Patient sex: F
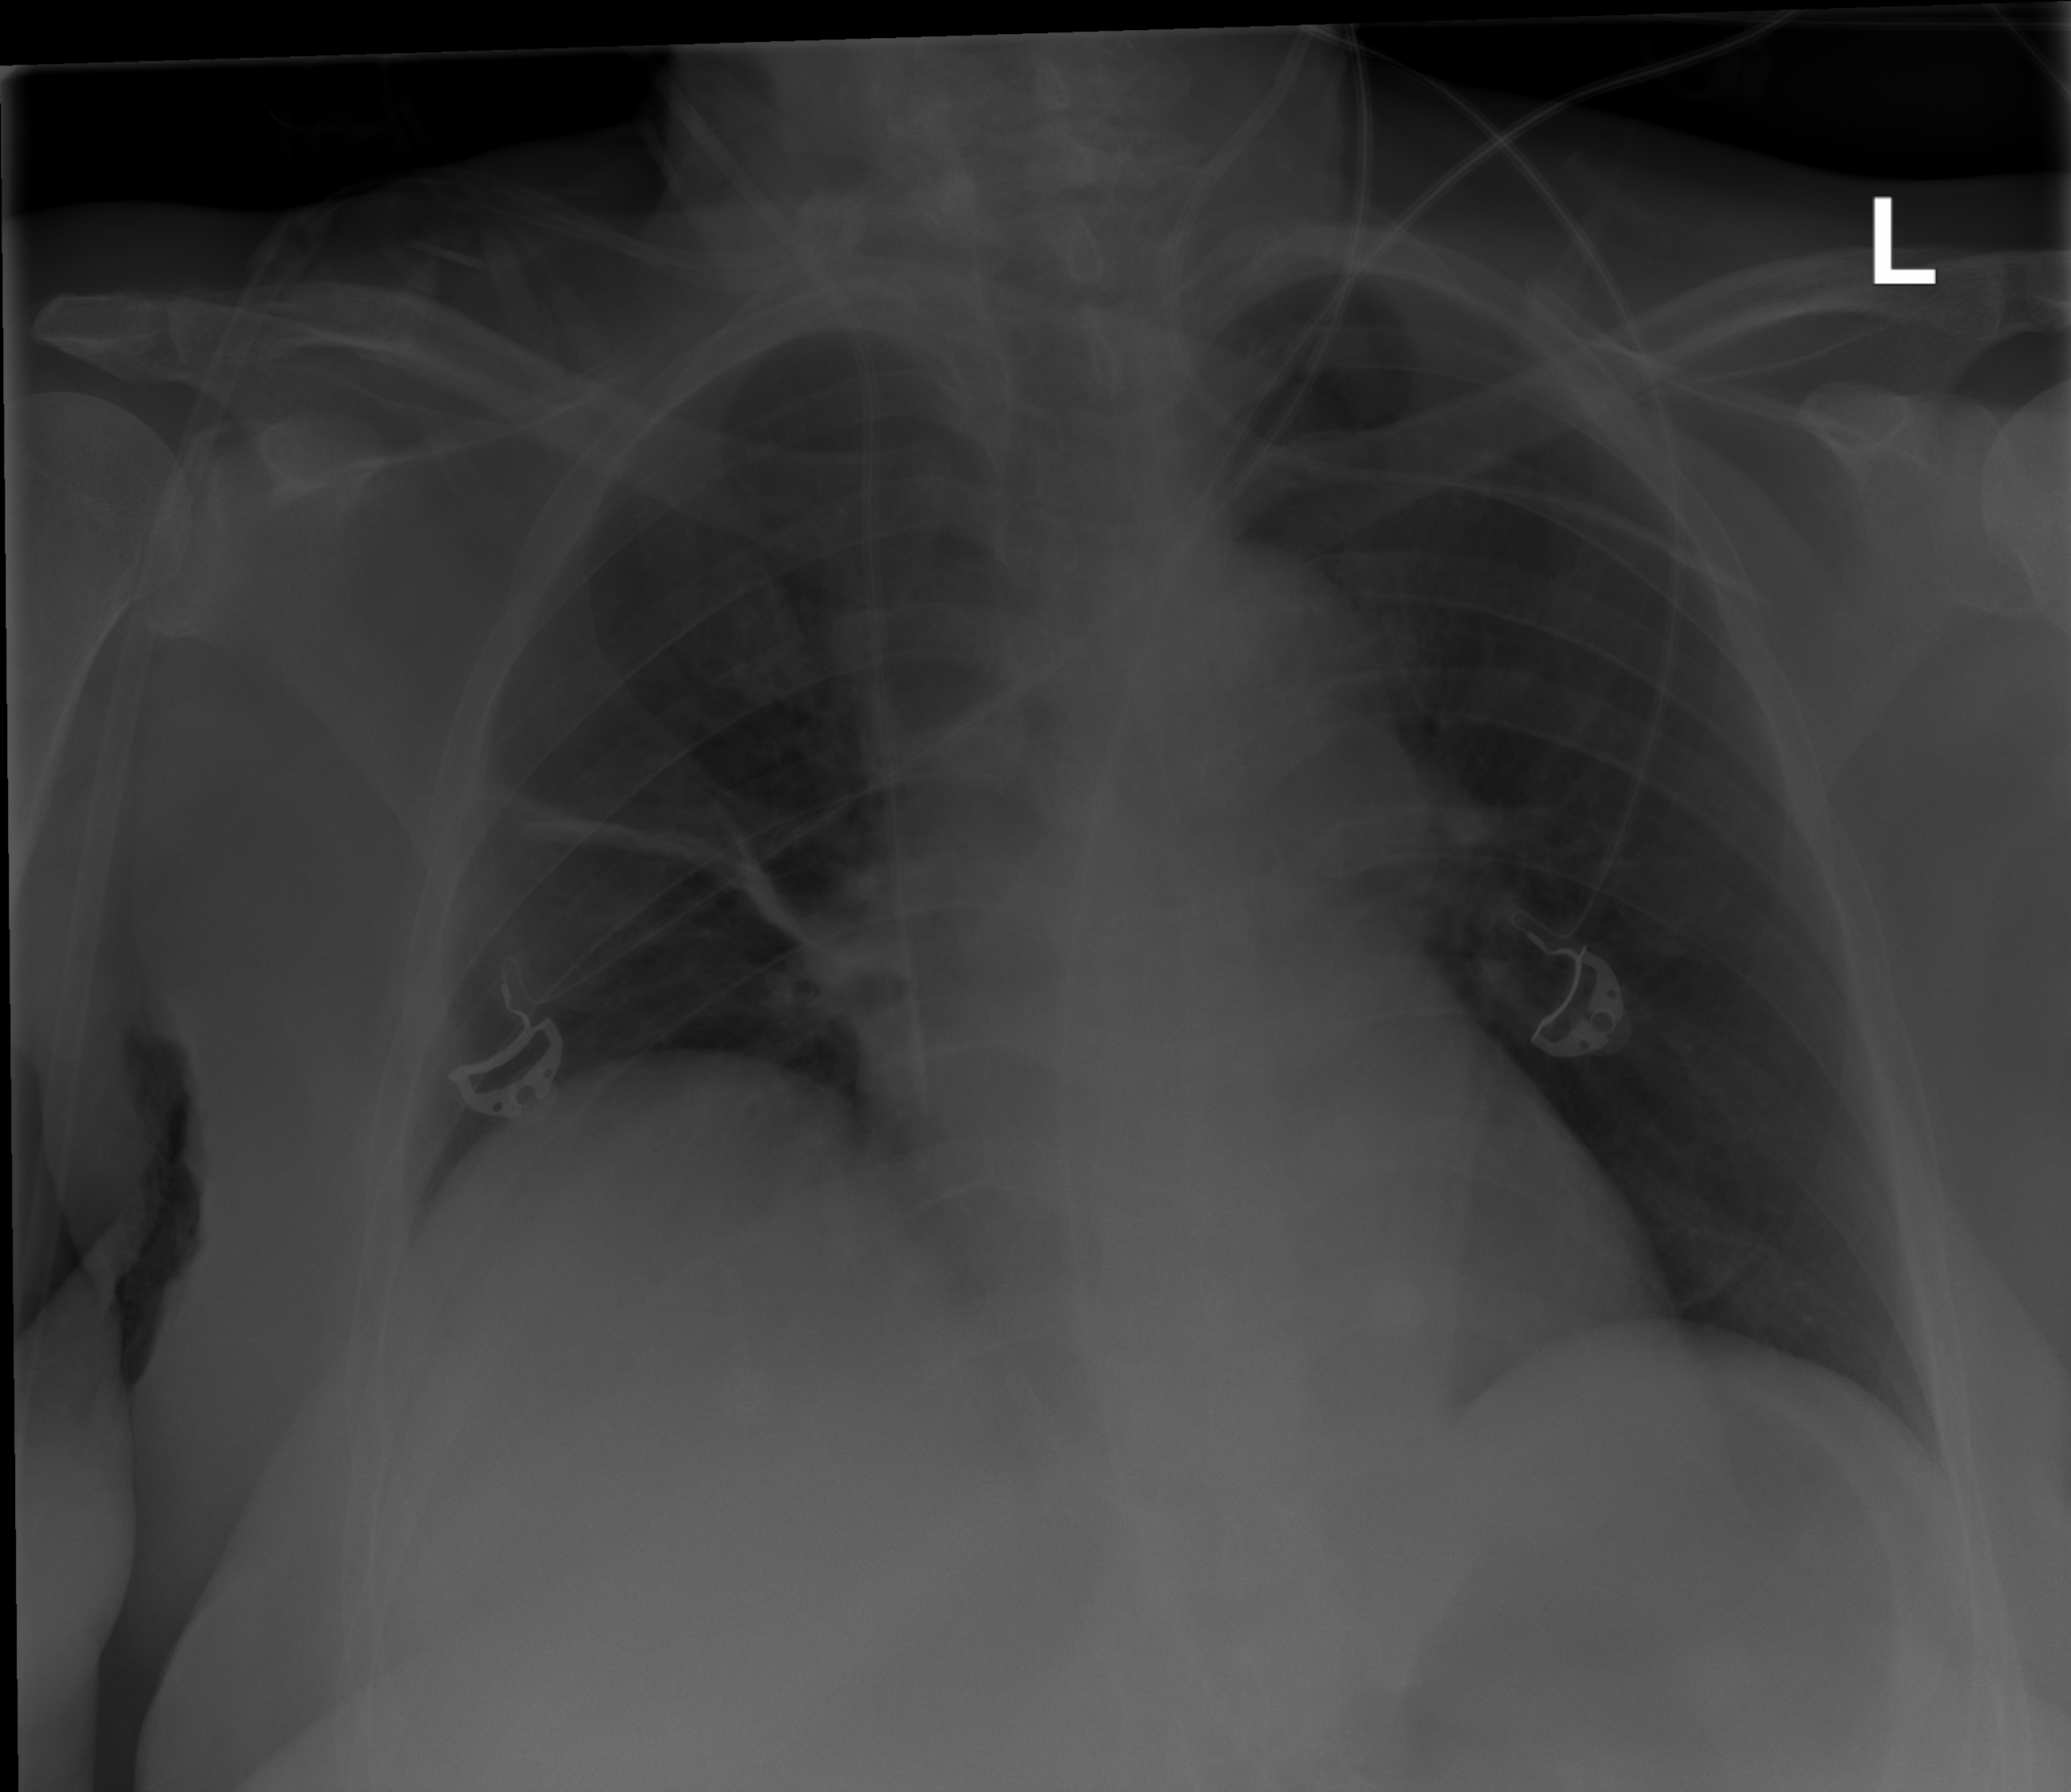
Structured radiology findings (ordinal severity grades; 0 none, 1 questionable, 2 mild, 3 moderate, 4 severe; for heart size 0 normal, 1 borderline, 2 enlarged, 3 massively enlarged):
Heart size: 0
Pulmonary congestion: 0
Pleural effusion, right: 0
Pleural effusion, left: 2
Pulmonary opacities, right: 0
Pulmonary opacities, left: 0
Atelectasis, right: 2
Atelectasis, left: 0